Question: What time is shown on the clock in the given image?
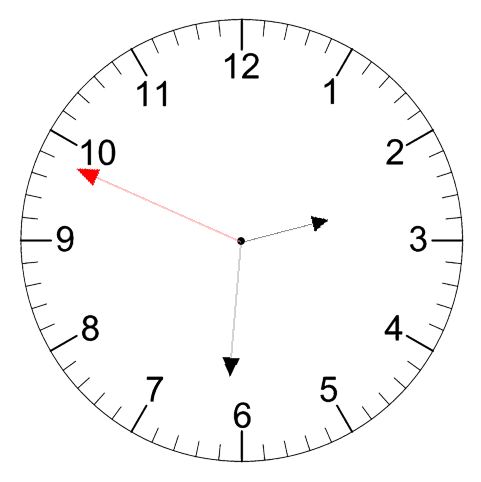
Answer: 02:30:49